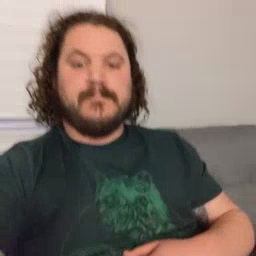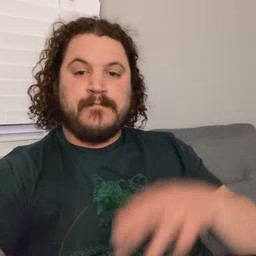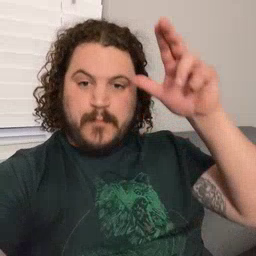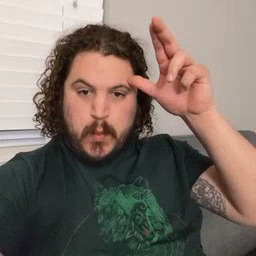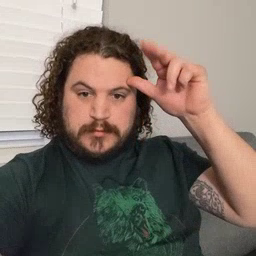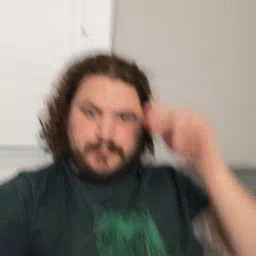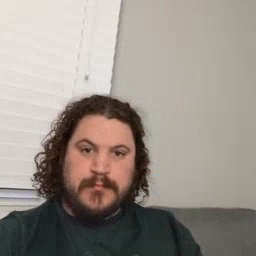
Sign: horse